A scalogram of one vibration snapshot from a rotating bearing is shown, computed with a continuous wavelet transform. What is the most likely bearing condition (normal, inner_race, outer_race, ball)?
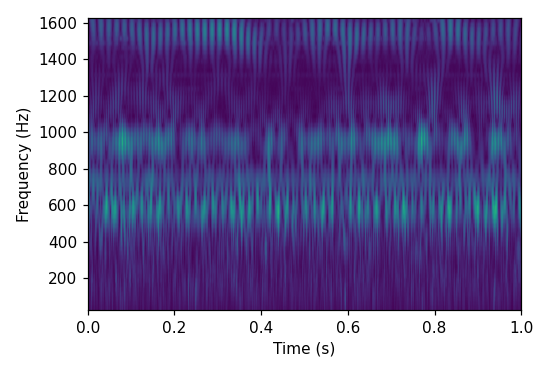
Answer: normal